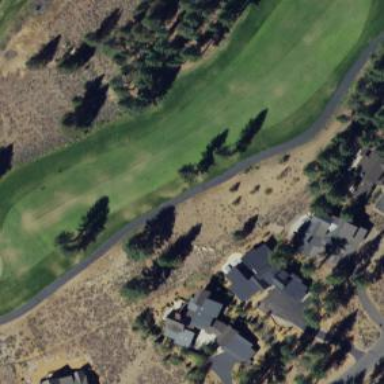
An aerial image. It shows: Area of rough grass used for golf.